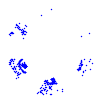
Particle: electron